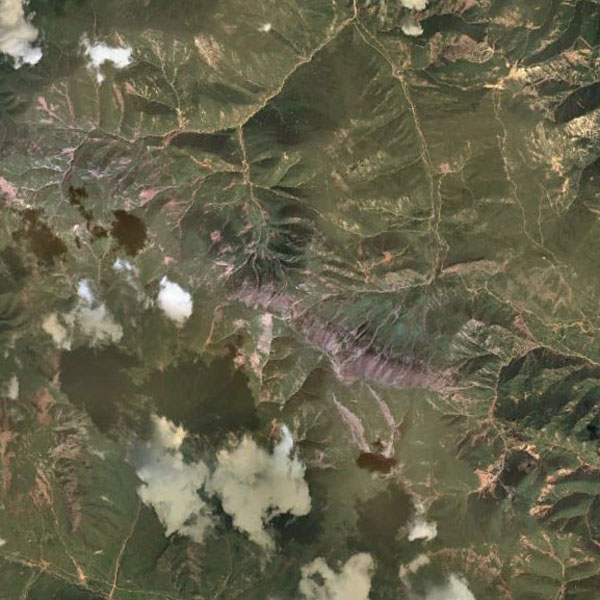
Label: Mountain